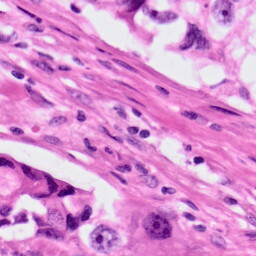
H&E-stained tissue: Lung